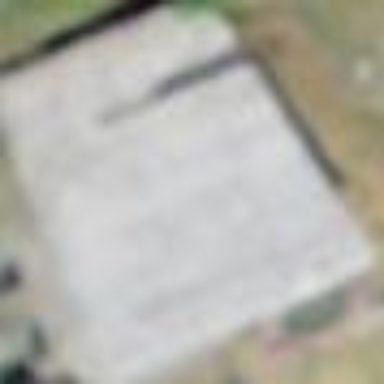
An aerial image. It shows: Shed.